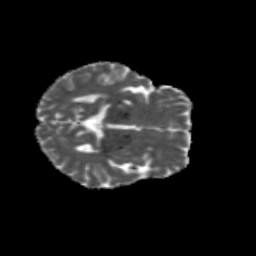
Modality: MD
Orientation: axial
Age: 66
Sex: female
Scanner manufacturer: siemens
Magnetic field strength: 3 T
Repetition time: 4.71 s
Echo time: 0.0906 s